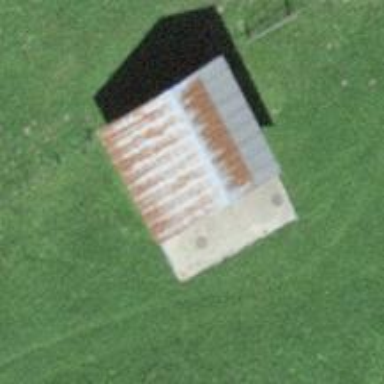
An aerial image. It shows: Barn.